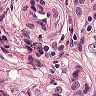
Metastatic tissue present: yes